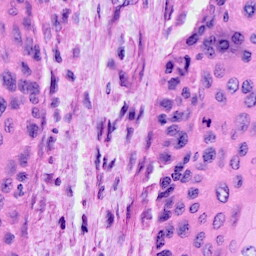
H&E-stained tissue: Cervix